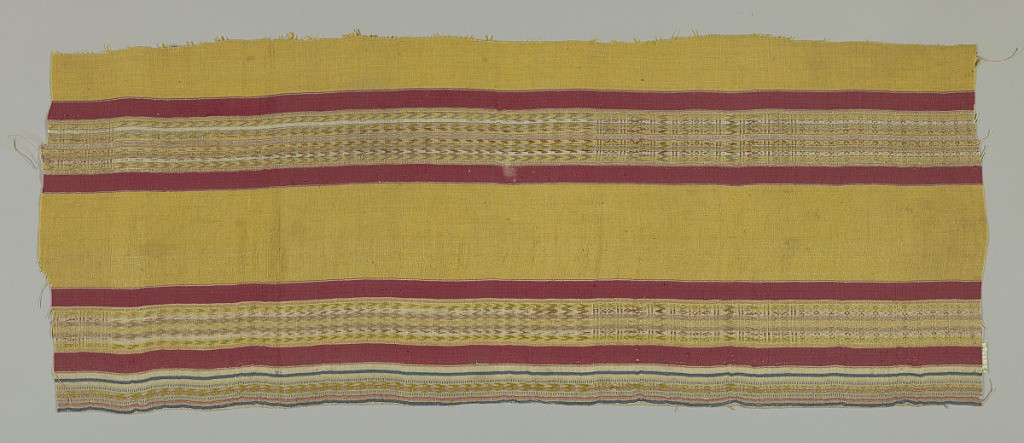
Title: Fragment
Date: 17th–18th century
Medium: silk Technique: plain weave with floats of supplementary warp
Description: Striped weave of dark yellow, red, blue and yellow-green. Broadest stripes are dark yellow and red. Chevron-like patterning made from supplementary warp threads.